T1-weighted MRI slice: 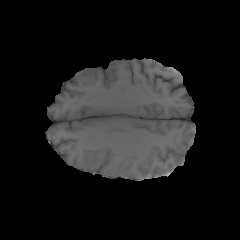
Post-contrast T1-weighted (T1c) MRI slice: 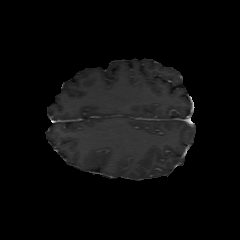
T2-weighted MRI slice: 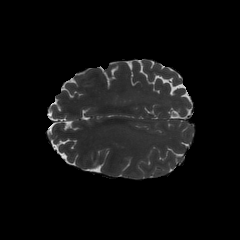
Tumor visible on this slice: no